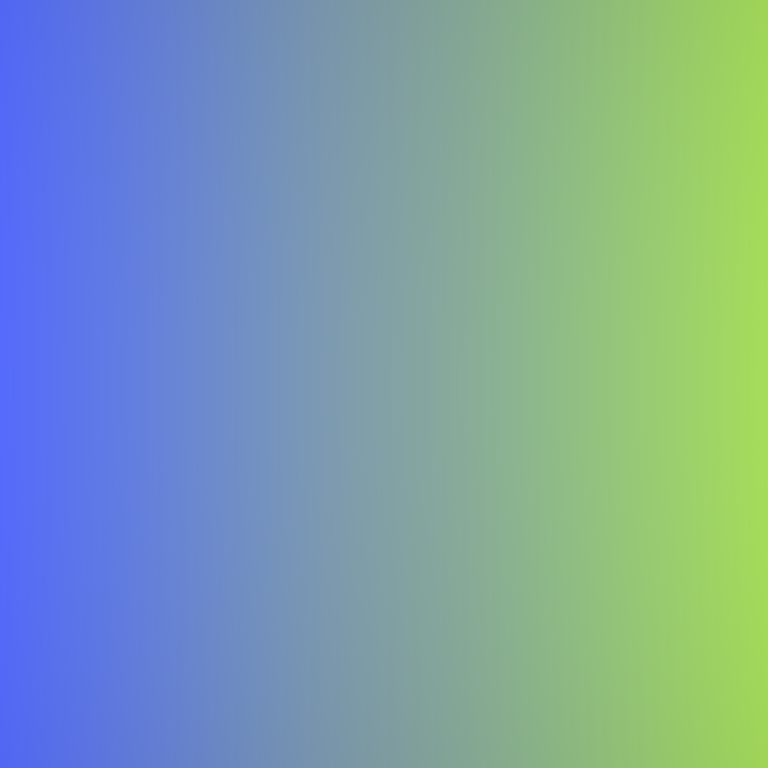
Abstract light effect, smooth gradient from cool blue to vibrant green, calm atmosphere, soft blend, no room, no furniture, no objects.